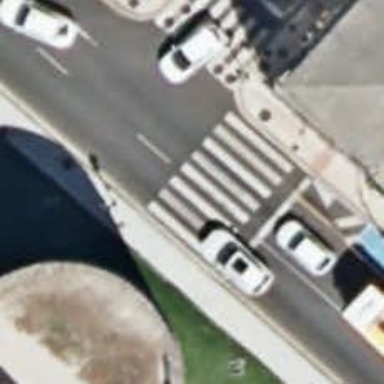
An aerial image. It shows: Crossing with traffic signals.